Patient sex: F
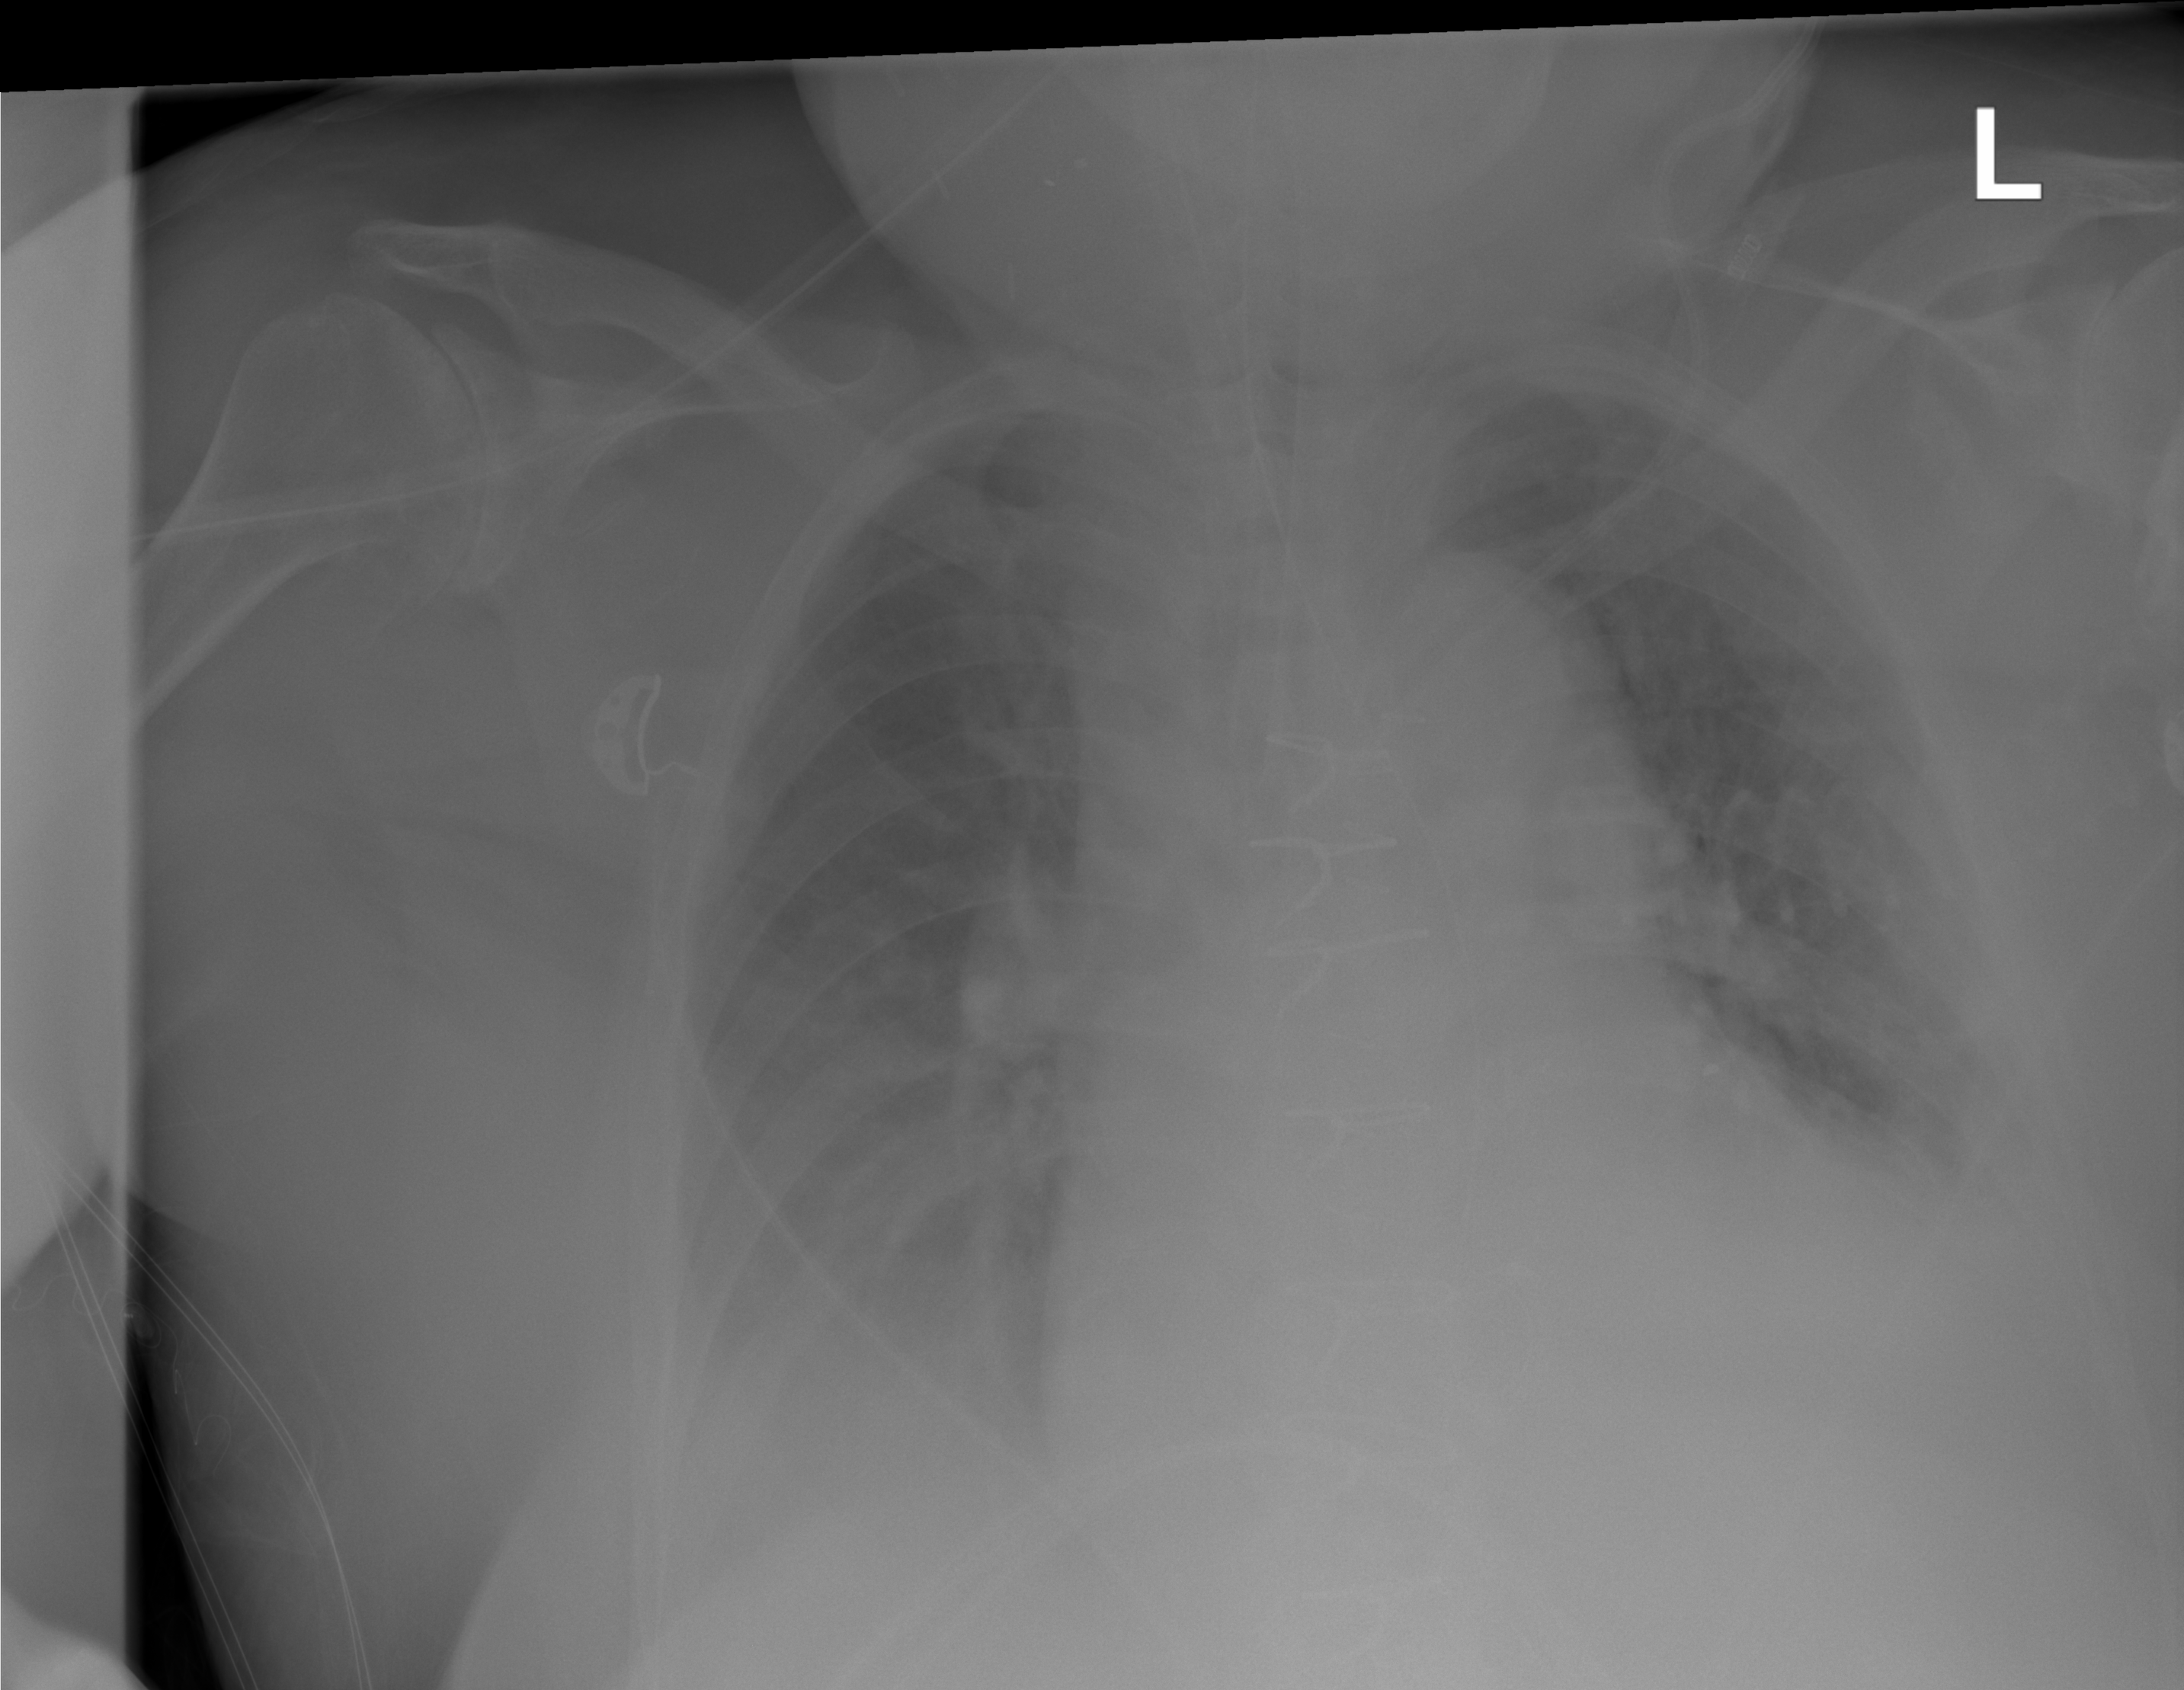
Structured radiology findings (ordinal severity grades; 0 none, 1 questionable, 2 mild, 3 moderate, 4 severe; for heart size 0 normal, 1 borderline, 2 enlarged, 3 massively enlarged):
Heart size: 2
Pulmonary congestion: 1
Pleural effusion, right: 0
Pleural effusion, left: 2
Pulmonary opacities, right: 0
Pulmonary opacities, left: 0
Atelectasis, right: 1
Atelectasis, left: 2